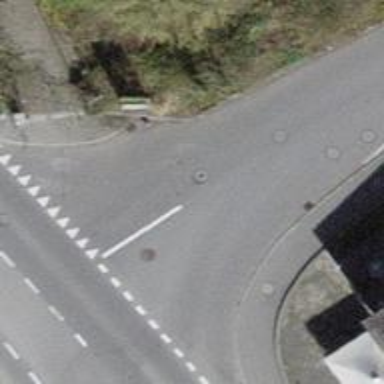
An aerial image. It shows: Unmarked road crossing.